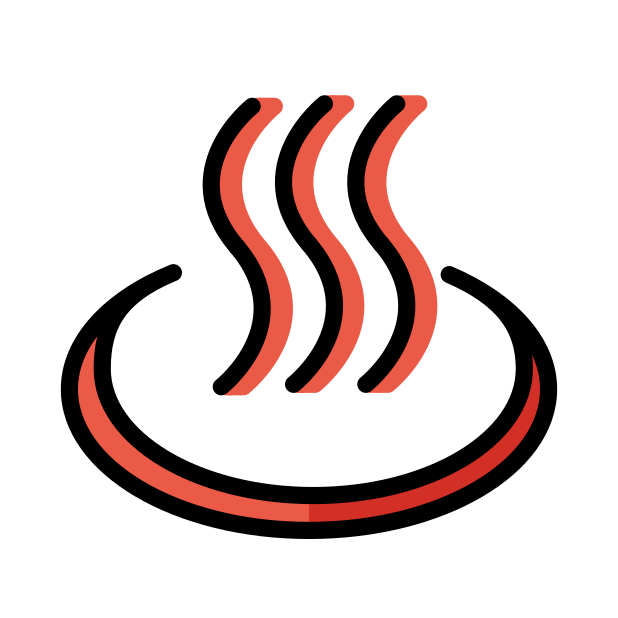
Emoji: ♨
Name: hot springs
Unicode: 0x2668